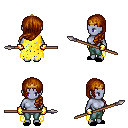
a pixel art fantasy rpg character, female body template, dark elf, purple skin, yellow tattered cape, teal pants, brunette left-swept hairstyle, gold tiara, gold gloves, black slippers, spear, four views (front, back, left, right), 2x2 character sprite sheet, small pixel art, hard edges, no anti-aliasing